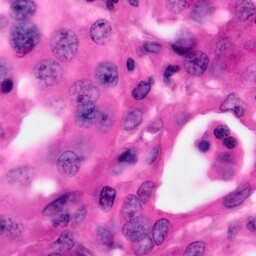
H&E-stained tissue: Pancreatic